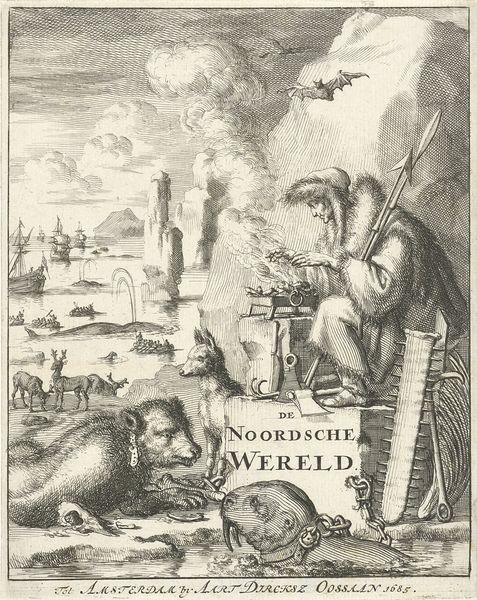
Titel: In een pels gehulde man warmt zich aan een kolenvuur
Künstler: Jan Luyken
Standort: Amsterdam
Institution: Rijksmuseum
Schlagwörter: men, people, robes, white, black, smoke, cloud, clouds, man, rocks, sky, boat, hills, ocean, sea, water, snow, drawing, fur, animals, dog, ice, boats, human, newspaper, art, detail, engraving, seal, animal, deer, cow, fire, god, northern, ships, lithograph, sailing, page, arrow, bat, fox, beast, flame, monster, tools, monsters, spear, fantasy, sorcerer, news, title, moutain, moose, elk, antlers, jackal, norse, speak, beasts, whale, typewriter, clod, raindeer, bats, walrus, noordsche, wereld, noordsche wereld, 1685, norse world, oossaan